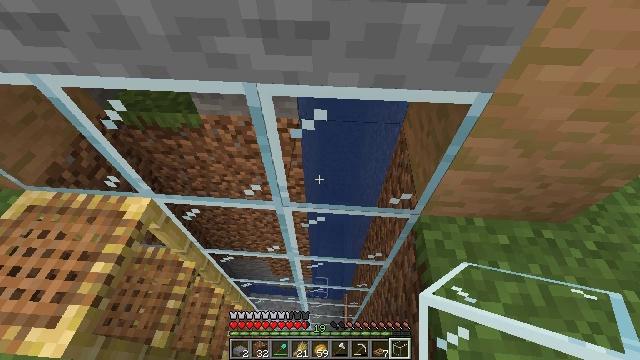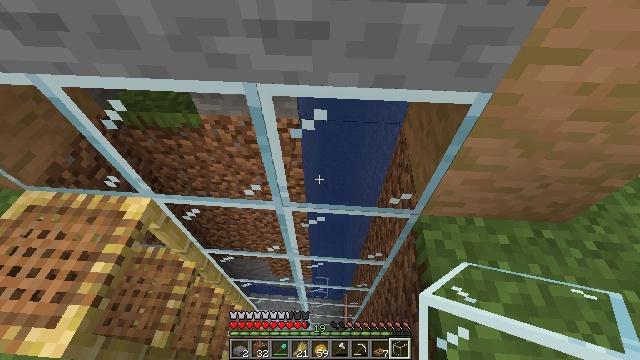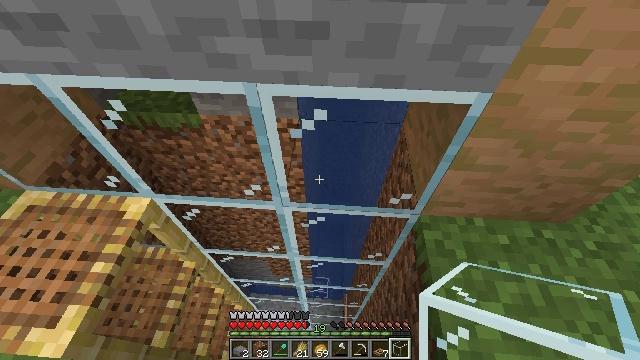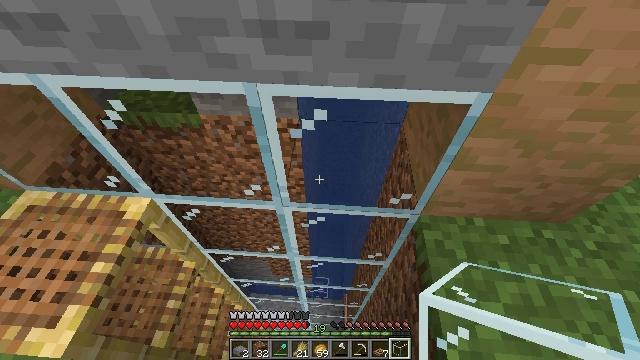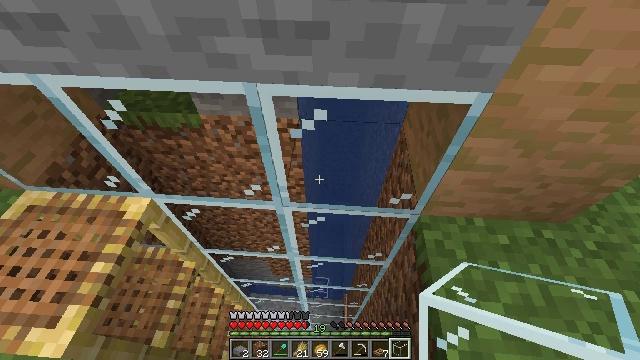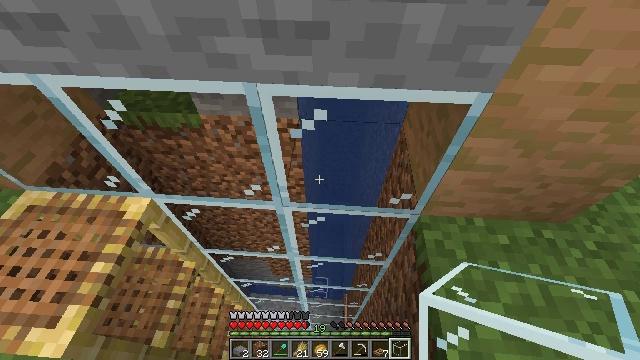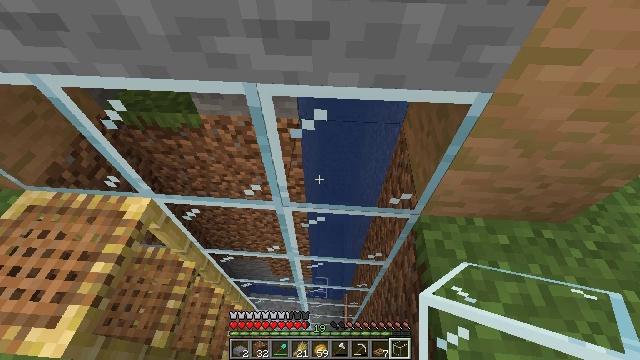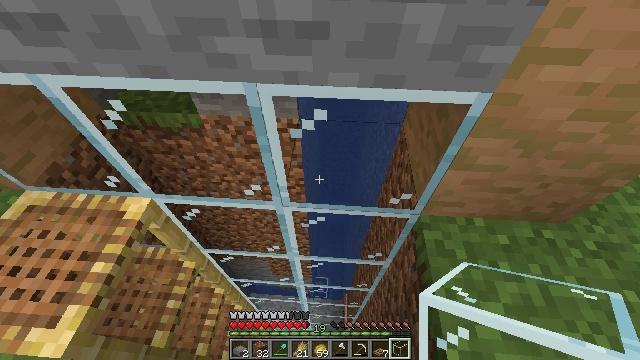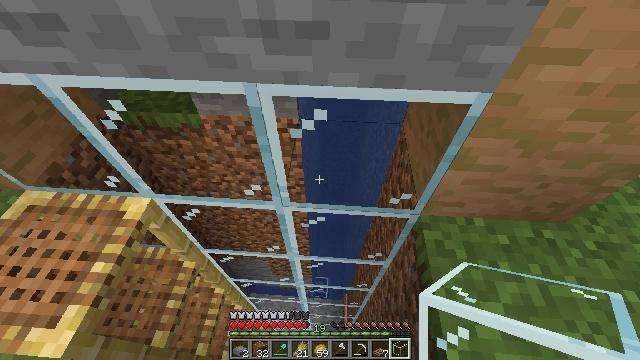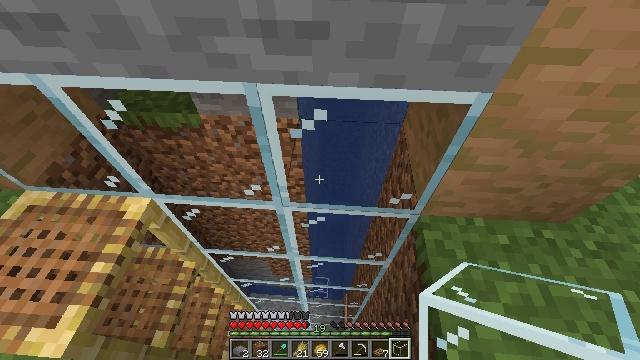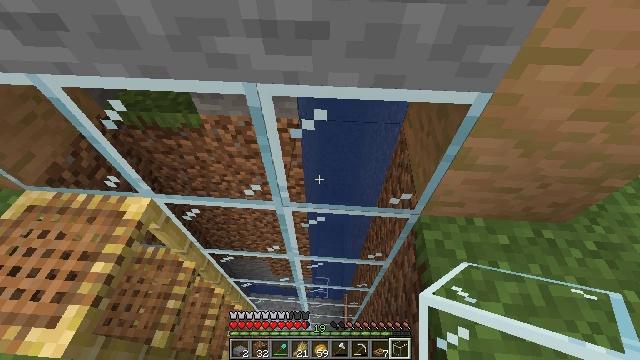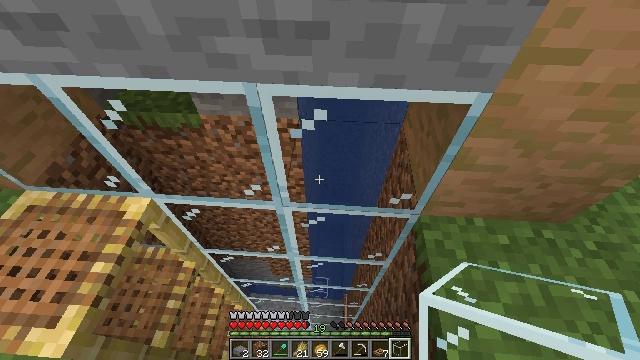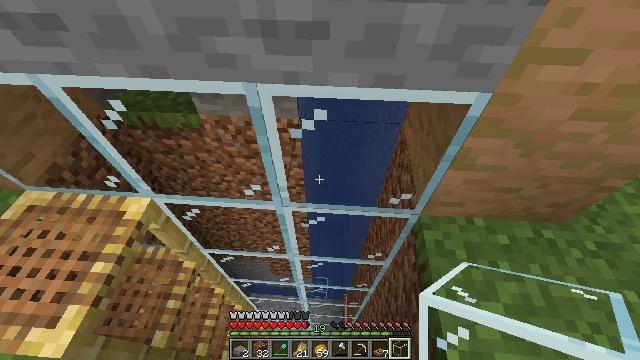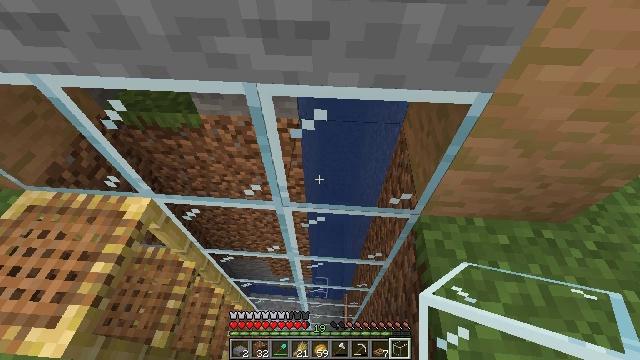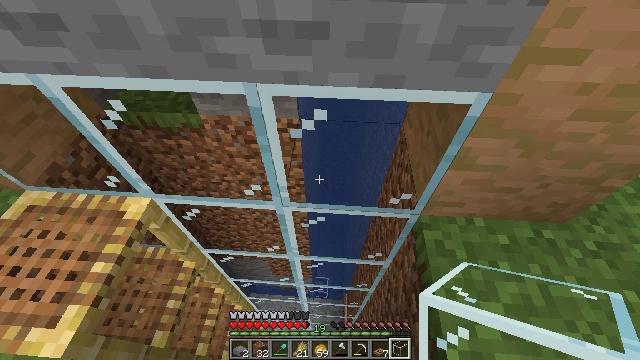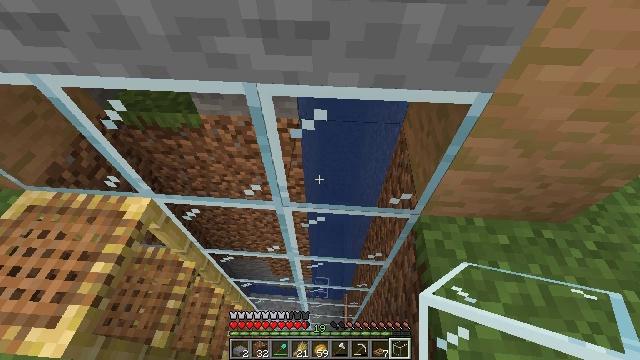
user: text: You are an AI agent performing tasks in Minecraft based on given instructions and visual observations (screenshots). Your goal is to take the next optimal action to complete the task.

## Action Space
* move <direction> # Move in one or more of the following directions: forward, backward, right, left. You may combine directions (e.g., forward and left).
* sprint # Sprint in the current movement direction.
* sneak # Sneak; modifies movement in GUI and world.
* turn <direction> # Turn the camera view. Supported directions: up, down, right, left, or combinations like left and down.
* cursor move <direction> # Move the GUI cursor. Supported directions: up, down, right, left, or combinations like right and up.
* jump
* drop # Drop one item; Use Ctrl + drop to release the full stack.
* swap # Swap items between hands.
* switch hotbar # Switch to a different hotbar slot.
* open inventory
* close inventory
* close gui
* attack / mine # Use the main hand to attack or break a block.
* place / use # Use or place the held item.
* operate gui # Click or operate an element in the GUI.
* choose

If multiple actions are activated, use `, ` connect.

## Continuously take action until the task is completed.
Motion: motion action
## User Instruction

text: Make a jungle sign with jungle wood planks.
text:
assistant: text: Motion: no_op
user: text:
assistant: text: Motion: no_op
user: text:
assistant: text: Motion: no_op
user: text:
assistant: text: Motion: no_op
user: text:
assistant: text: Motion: no_op
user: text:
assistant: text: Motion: no_op
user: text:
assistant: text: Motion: no_op
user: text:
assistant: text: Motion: no_op
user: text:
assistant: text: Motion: no_op
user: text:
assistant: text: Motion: no_op
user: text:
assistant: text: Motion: no_op
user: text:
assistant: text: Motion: no_op
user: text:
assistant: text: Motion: no_op
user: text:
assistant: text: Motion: no_op
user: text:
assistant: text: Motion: no_op
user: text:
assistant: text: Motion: no_op
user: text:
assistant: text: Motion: no_op
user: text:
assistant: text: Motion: no_op
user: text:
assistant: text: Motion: no_op
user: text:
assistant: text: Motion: no_op
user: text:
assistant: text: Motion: no_op
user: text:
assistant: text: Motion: no_op
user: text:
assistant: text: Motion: no_op
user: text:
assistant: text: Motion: no_op
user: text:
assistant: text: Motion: no_op
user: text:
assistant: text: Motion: no_op
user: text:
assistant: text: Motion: no_op
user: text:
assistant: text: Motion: no_op
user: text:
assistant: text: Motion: no_op
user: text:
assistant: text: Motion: no_op